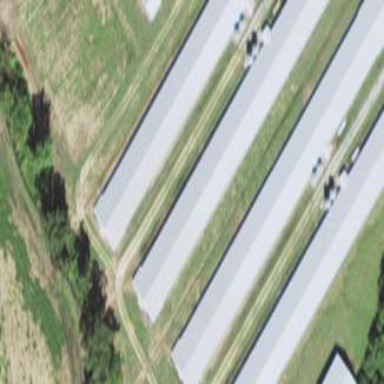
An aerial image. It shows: Farm auxiliary building.